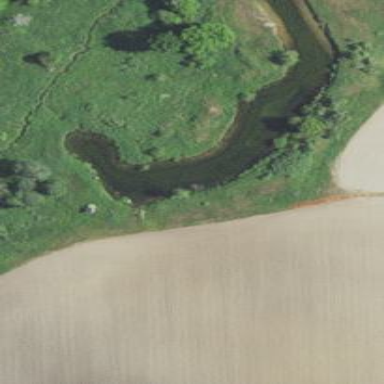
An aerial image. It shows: Pond surrounded by natural water.